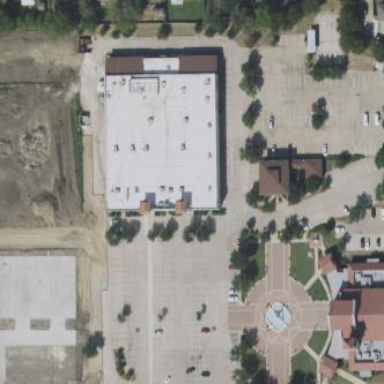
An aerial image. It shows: Parish hall serving as community center in building.